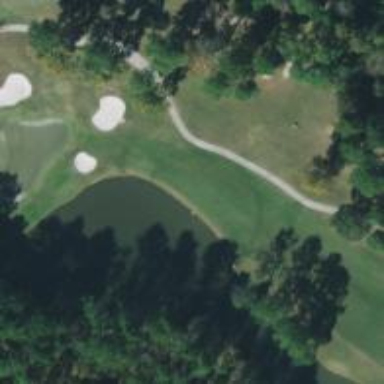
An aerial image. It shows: Golf hole.